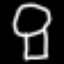
Label: mushroom